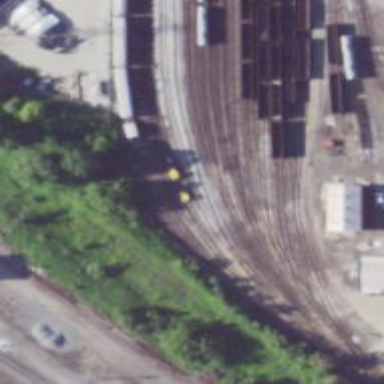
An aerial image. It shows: Railway yard.